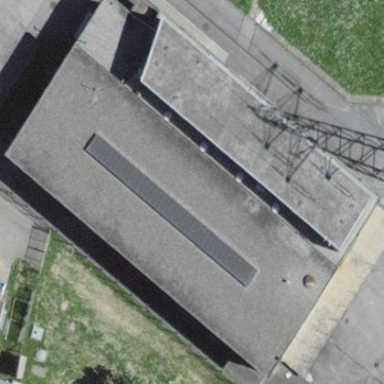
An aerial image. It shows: Industrial building.